Question: We have a Chat Service which is written in WCF and we have hosted it in a separate IIS site. Now I'm planning to add logging features (in a MS SQL Server database) across the entire chat application and I don't want to affect the performance of the core chat service. I'm writing a separate WCF service which take cares of writing entries in the database.
My question is that can I host the new logging service as a separate IIS site to handle incoming requests without sharing the load with the regular service or can I host in a separate virtual directory under the same site?
Since the chat application is real time want to be very careful in the performance since
> Requesting logging service + accessing
database = some latency
which I don't want to be included in the main service. Any suggestions?
Let me tell you why I want to go for a separate service.
If log and chat are in the same service -

Now my point is that if both the services are hosted under same site (which has a single entry point to IIS) will it be better? Or hosting them as different sites is better?
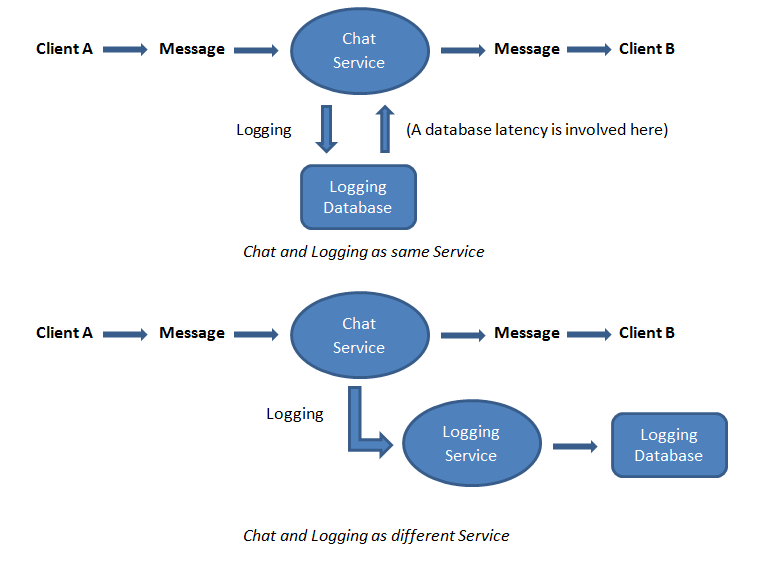
Answer: Sites in IIS are really just presentation entities, in that you may want to bind one app to and another to . "Load" in terms of server resources are directly related to , which are bound to .
So combining all that, you can put your new logging service wherever it makes most sense. Assign it to a separate app pool and it will not "share" resources with your other service in terms of IIS or ASP.NET piping. (Obviously apps on the same server are competing for a finite # of resources, but that doesn't seem to be your concern)
That said, I can't quite understand the relationship of the system you'd laid out where this would make sense. Wouldn't logging requests be a part of the app itself? Or does your client maintain a connection to both the chat service and logging service? (which seems like an odd architecture)